Question: I have a contentEditable div with following text for example:
'''
<div contentEditable='true'> This document is classified</div>
'''
Now for example if user clicks on 'm' in word document I want to show a context menu containing few text choices. That context menu will be contained in a div element. I want to replace the word "document" with the option(text) selected by user from context menu. In my view I have to find absolute position of click to show context menu and then I have to find space elements before and after the caret position and then replace the selection with option selected from context menu. Any idea how I can do it using JavaScript and jQuery?
one part of my question is about context menu and other the more important is how i can detect the word on wchich user has clicked on in contentEditable div or in text area on the other hand. my goal is something like in below picture

actually i want to make a similar transliteration application. the process of script conversion from roman to Urdu has been done however i m facing lot of problems in user interface development on the web. google transliteration application can be found <URL>. i hope someone can help me in getting word under user's mouse and display a context menu containing few choices.
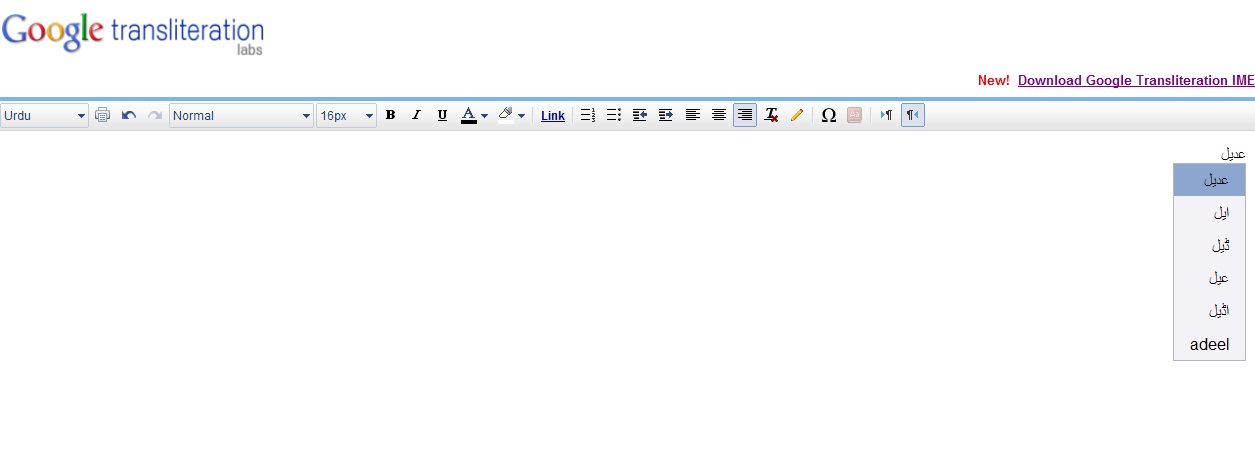
Answer: You may want to have a look at some of the existing context menu plugins
1. http://www.trendskitchens.co.nz/jquery/contextmenu/
2. http://labs.abeautifulsite.net/projects/js/jquery/contextMenu/demo/
3. http://plugins.jquery.com/plugin-tags/context-menu
To get the currently selected word in a text area, have a look at the <URL> plugin.
So using the second plugin and fieldSelection (Disclaimer: I think the indexing regarding string replacement is slightly off - have not fully tested)
'''
$(document).ready(function () {
//replace
$("#tx").contextMenu({
menu: 'replace'
}, function (action, el, pos) {
update(action, el)
});
function update(action, el) {
var range = $("#tx").getSelection();
var textLength = $("#tx").val().length;
var firstPart = $("#tx").val().substring(0, range.start);
var secondPart = $("#tx").val().substring(range.start, textLength);
var lastIndexofSpaceInfirstPart = firstPart.lastIndexOf(" ");
var firstIndexofSpaceInSecondPart = secondPart.indexOf(" ");
var startOfWord = 0
var endOfWord = 0
if (lastIndexofSpaceInfirstPart < 0) {
// start of string
startOfWord = 0;
} else {
startOfWord = lastIndexofSpaceInfirstPart;
}
if (firstIndexofSpaceInSecondPart < 0) {
// end of textArea
endOfWord = textLength
} else {
endOfWord = firstIndexofSpaceInSecondPart + range.start;
}
var word = $.trim($("#tx").val().substring(startOfWord, endOfWord));
var replaceMent = $("#tx").val().substr(0, startOfWord)
+ action.toString()
+ $("#tx").val().substr(endOfWord, textLength);
alert(
"rangeStart: " + range.start +
"
rangeEnd: " + range.end +
"
rangeLength: " + range.length +
+"
firstPart: " + firstPart
+ "
secondPart: " + secondPart
+ "
lastIndexofSpaceInfirstPart: " + lastIndexofSpaceInfirstPart
+ "
firstIndexofSpaceInSecondPart:" + firstIndexofSpaceInSecondPart
+ "
WordStart: " + startOfWord
+ "
EndofWord: " + endOfWord
+ "
Word: '" + word + "'"
+ "
New Text: '" + replaceMent + "'"
);
}
});
'''
'''
<textarea id="tx">
Some text
</textarea>
<ul id="replace" class="contextMenu">
<li class="edit"><a href="#youwordhere1">youwordhere1</a></li>
<li class="cut separator"><a href="#youwordhere2">youwordhere2</a></li>
<li class="copy"><a href="#youwordhere3">youwordhere3</a></li>
<li class="paste"><a href="#youwordhere4">youwordhere4</a></li>
<li class="delete"><a href="#youwordhere5">youwordhere5</a></li>
<li class="quit separator"><a href="#youwordhere6">youwordhere6</a></li>
</ul>
'''